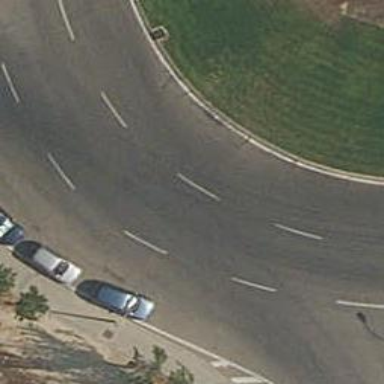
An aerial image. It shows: Residential road with asphalt surface leading to roundabout.